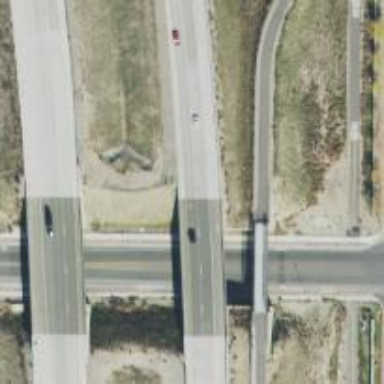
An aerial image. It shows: Asphalt bridge that is part of trunk highway with expressway features.